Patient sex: M
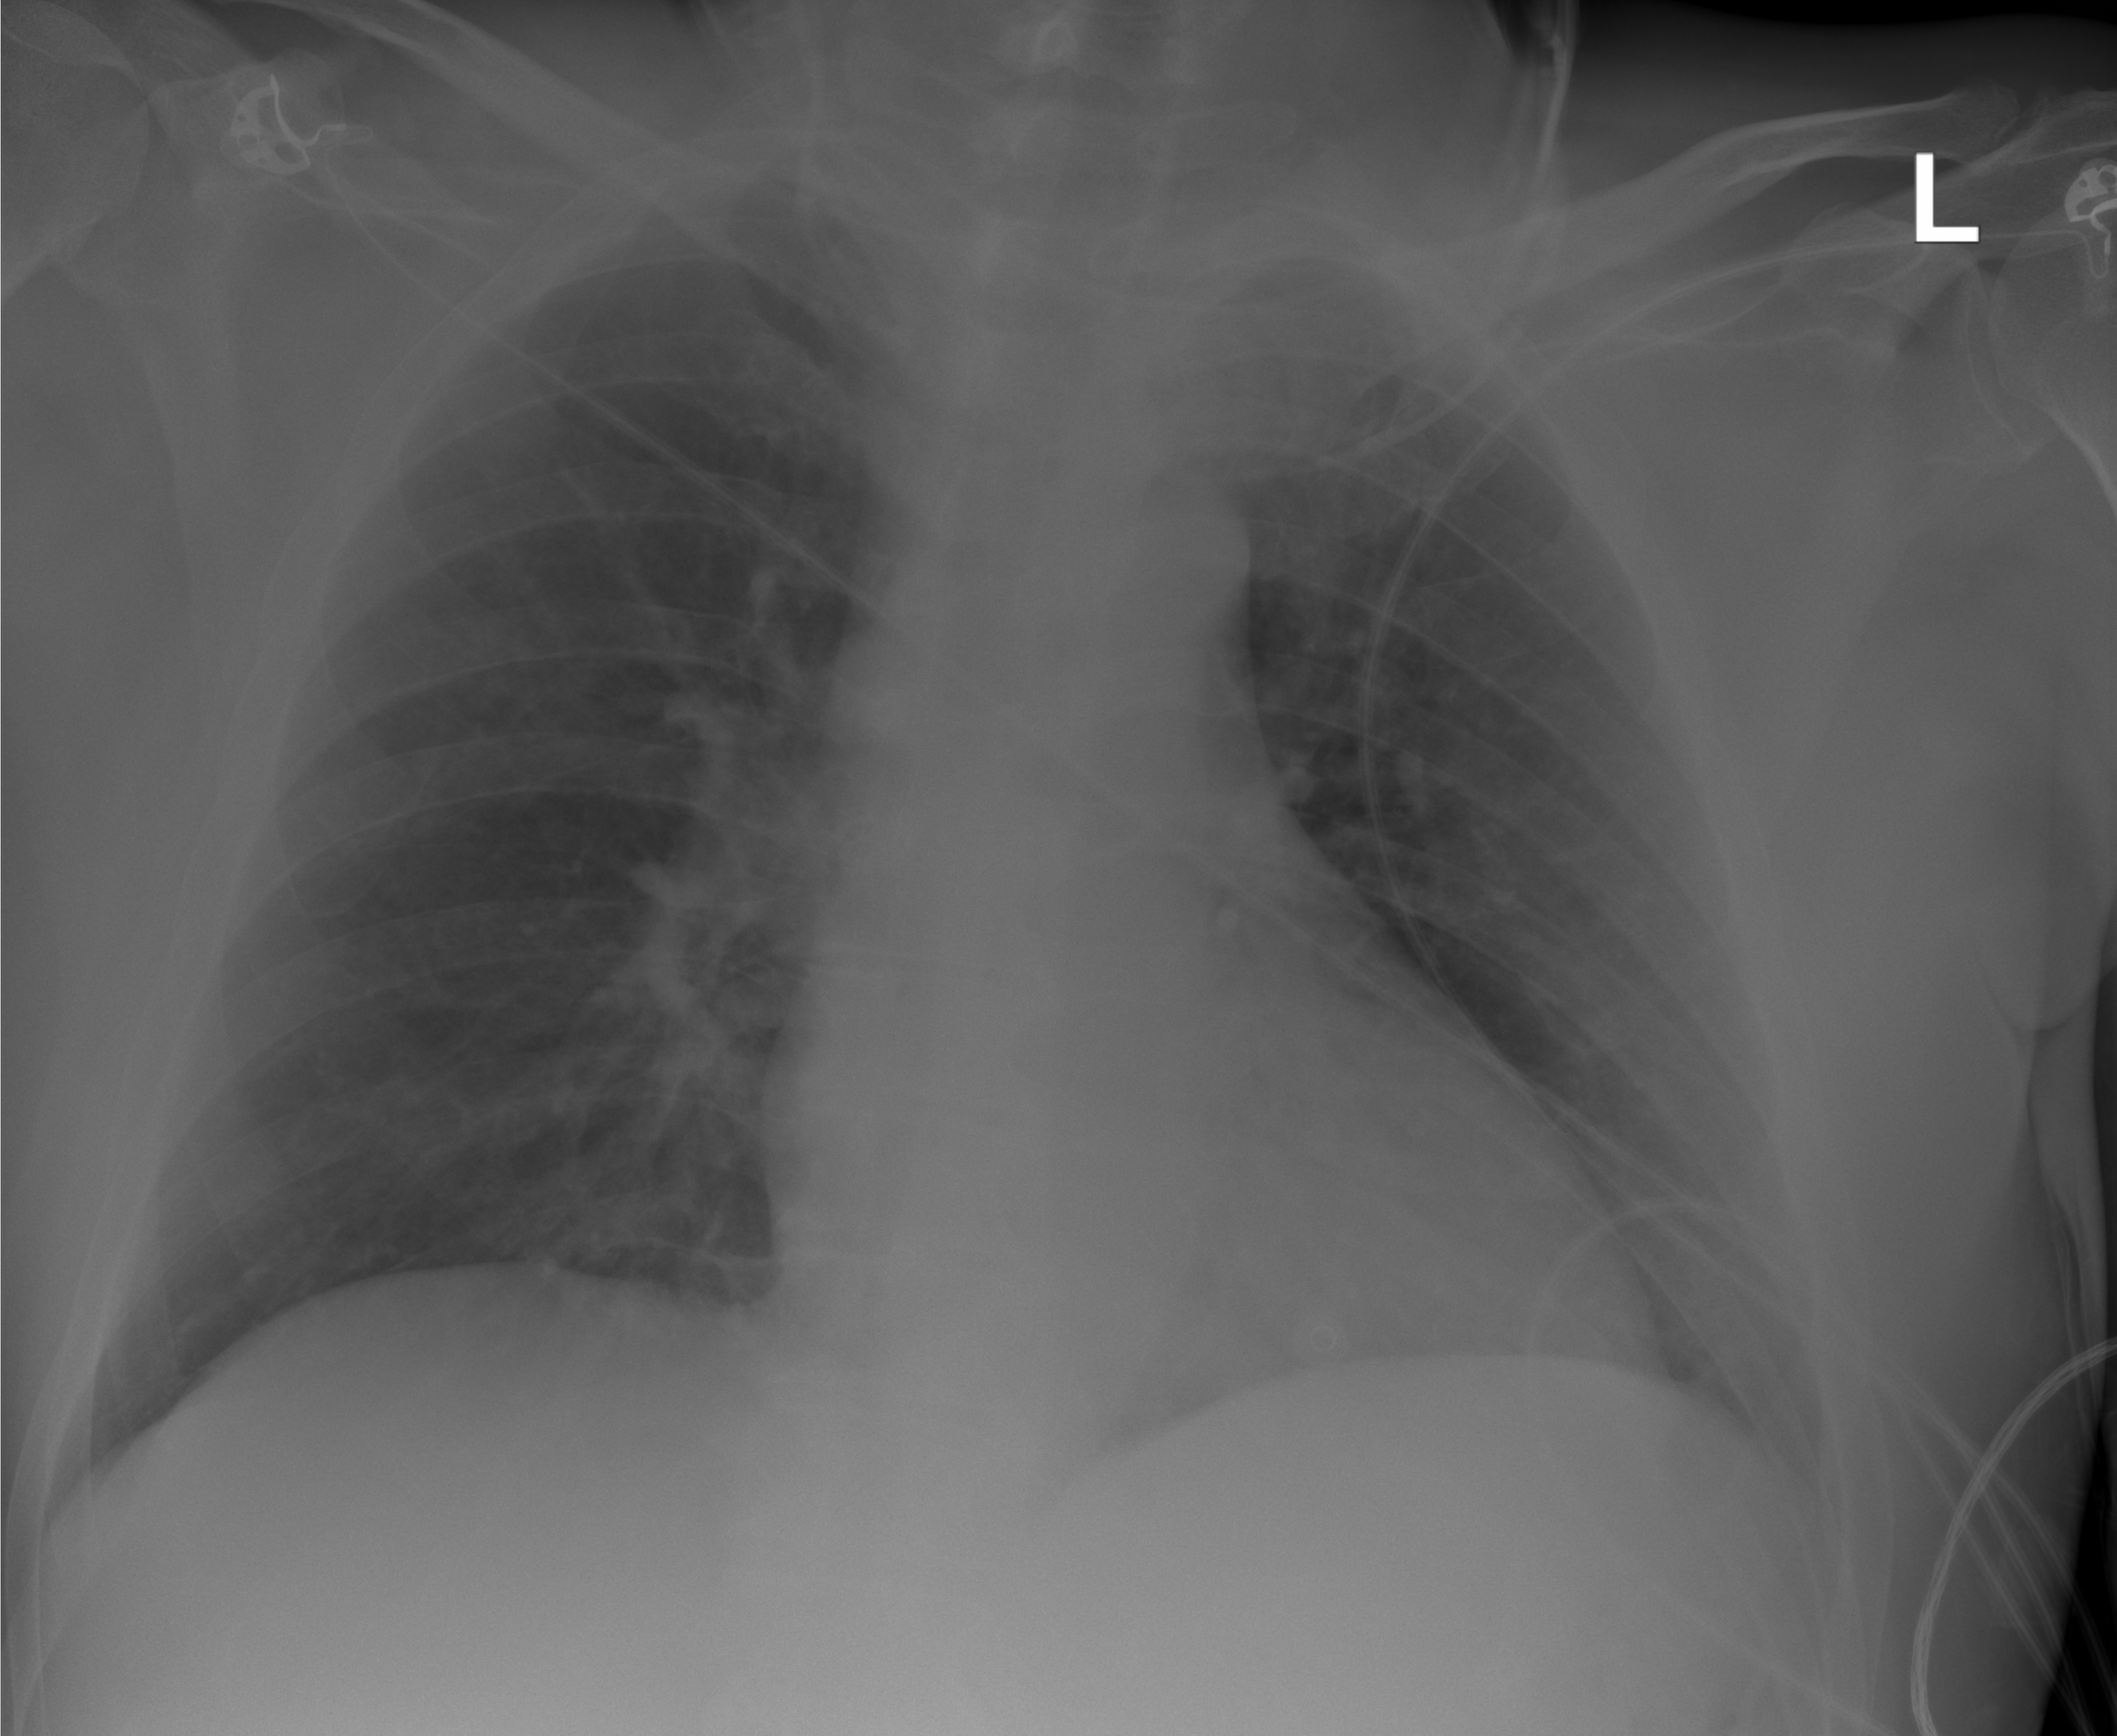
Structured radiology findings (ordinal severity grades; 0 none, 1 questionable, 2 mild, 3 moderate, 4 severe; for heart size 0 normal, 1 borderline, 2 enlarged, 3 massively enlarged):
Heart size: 0
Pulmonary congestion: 0
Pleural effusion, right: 0
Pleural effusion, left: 1
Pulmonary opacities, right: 0
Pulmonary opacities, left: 0
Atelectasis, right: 0
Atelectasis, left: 0